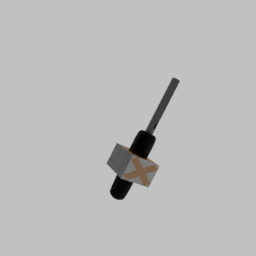
Label: electronics